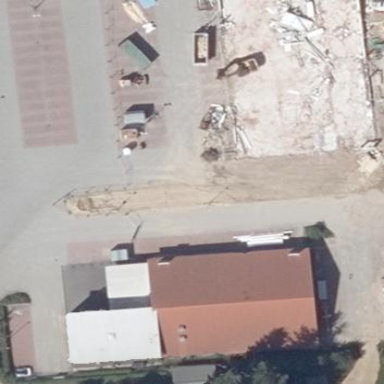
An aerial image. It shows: Supermarket building.